Question: I tried to add item dynamically to ComboBox.
but it throw the exeption "Operation is not valid while ItemsSource is in use. Access and modify elements with ItemsControl.ItemsSource instead".

'''
namespace Trainning
'''
{
'''
public partial class ComboBox : Window
{
int intex_count;
public ComboBox()
{
this.InitializeComponent();
add_items();
}
public List<object> add_items()
{
List<object> items = new List<object>();
items.Add("chandru");
items.Add(83);
com_add_remove.ItemsSource = items;
com_add_remove.SelectedIndex = 0;
return items;
}
private void btn_add_Click(object sender, RoutedEventArgs e)
{
com_add_remove.Items.Add(txt_item.Text);
intex_count = com_add_remove.Items.Count;
com_add_remove.SelectedIndex = intex_count - 1;
}
'''
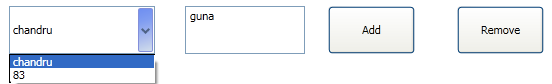
Answer: Your problem is that when you use 'ItemsSource', you can't also add items manually to the same component. So you have to either use 'ItemsSouce' add and remove items manually.
I would go with 'ItemsSource', and to the following change:
replace:
'''
com_add_remove.Items.Add(txt_item.Text);
'''
with:
'''
items.Add(txt_item.Text);
'''
That means you have to add items as a class variable instead of just a local variable inside the add_items method so that you can reference it from 'btn_add_Click' as well.
Your other option is to change the add_items method so add items istead of using 'ItemsSource':
replace:
'''
com_add_remove.ItemsSource = items;
'''
with:
'''
items.ForEach( i => com_add_remove.Items.Add(i));
'''